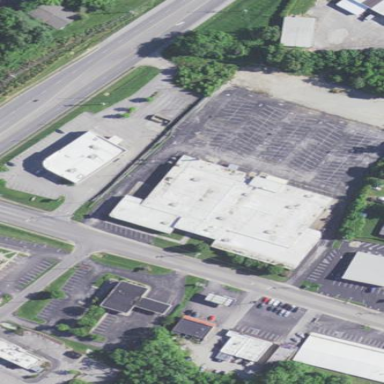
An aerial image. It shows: Building that houses bowling alley.